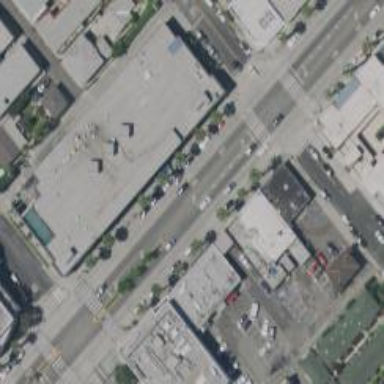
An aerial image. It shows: Primary highway with asphalt surface. It is lined with retail establishments.